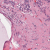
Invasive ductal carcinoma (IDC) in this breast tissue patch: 1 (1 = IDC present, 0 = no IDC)